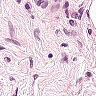
Metastatic tissue present: no